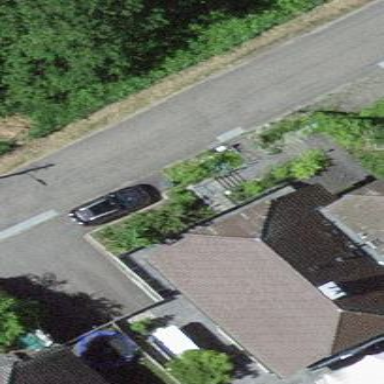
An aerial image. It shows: Residential building.